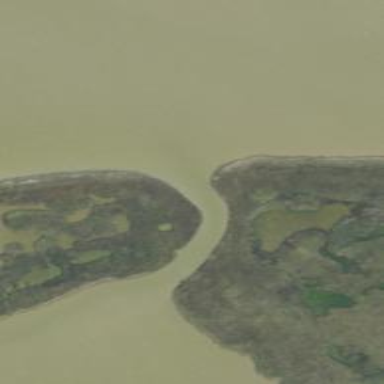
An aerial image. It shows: Tidal channel that allows water to flow in and out as the tides change.